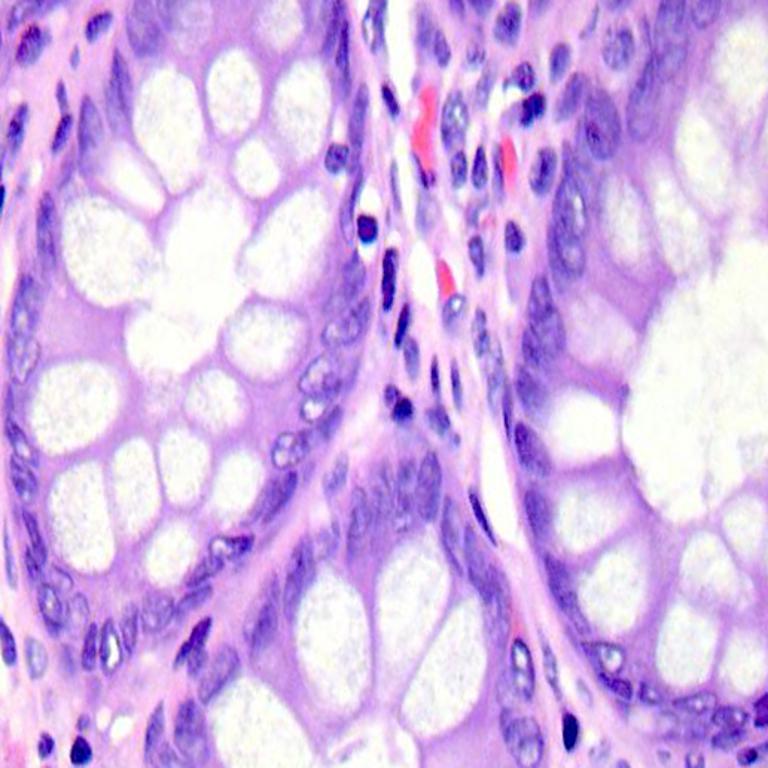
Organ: colon
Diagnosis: benign